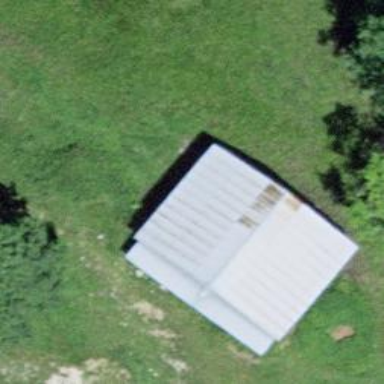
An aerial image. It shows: Rural barn.